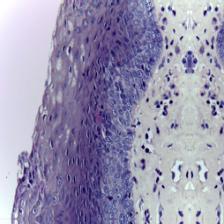
Diagnosis: Normal